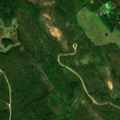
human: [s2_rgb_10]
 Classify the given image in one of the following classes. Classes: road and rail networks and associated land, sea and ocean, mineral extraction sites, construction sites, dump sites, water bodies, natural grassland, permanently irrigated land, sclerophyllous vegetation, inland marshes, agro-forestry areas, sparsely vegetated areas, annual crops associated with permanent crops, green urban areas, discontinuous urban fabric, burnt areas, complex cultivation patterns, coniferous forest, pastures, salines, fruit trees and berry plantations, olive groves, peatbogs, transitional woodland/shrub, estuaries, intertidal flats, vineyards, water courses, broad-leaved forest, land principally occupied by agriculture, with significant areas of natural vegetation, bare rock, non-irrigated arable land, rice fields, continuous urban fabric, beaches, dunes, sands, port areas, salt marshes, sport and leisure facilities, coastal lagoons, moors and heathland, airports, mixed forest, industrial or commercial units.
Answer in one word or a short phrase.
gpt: coniferous forest, mixed forest